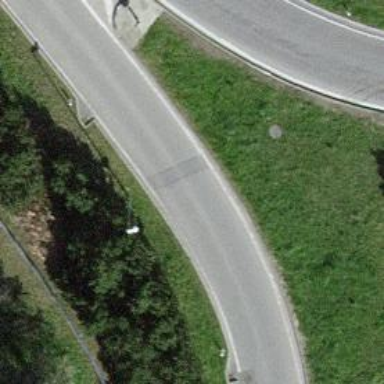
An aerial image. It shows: Secondary link road.